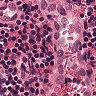
Metastatic tissue present: no